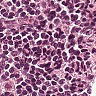
Metastatic tissue present: no